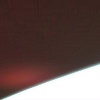
Label: sunburn